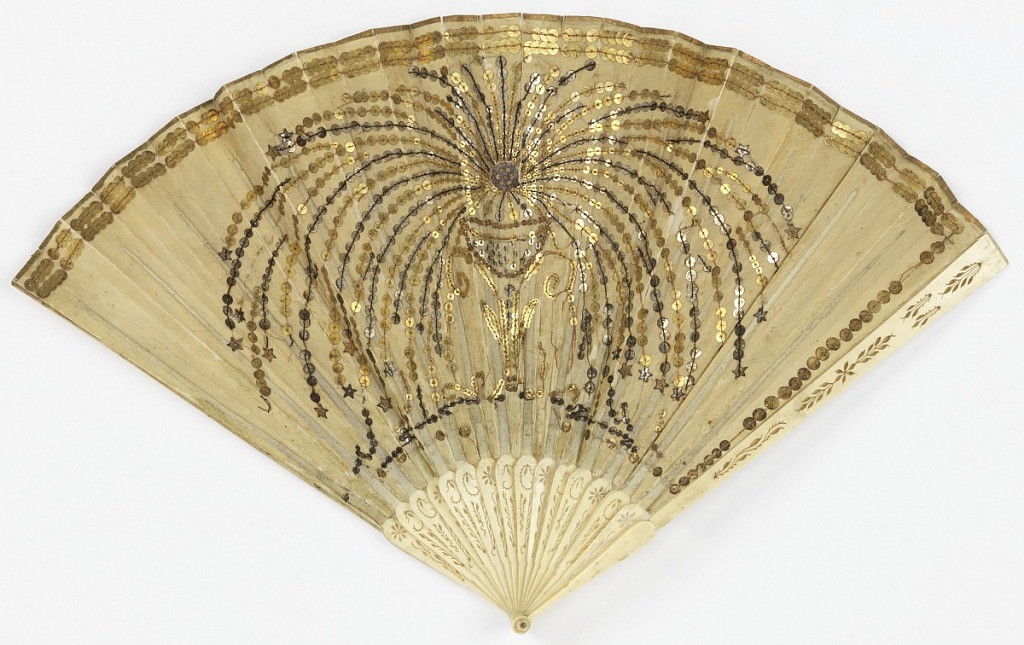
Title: Pleated fan
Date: ca. 1815
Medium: Silk leaf embroidered with gold and silver sequins; pierced ivory sticks
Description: Pleated fan with off-white silk leaf and pierced ivory sticks, embroidered with a fountain in gold and silver sequins.